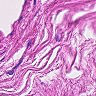
Metastatic tissue present: no